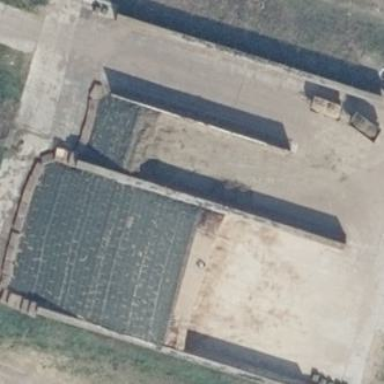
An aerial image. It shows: Bunker silo.